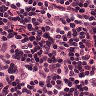
Metastatic tissue present: no